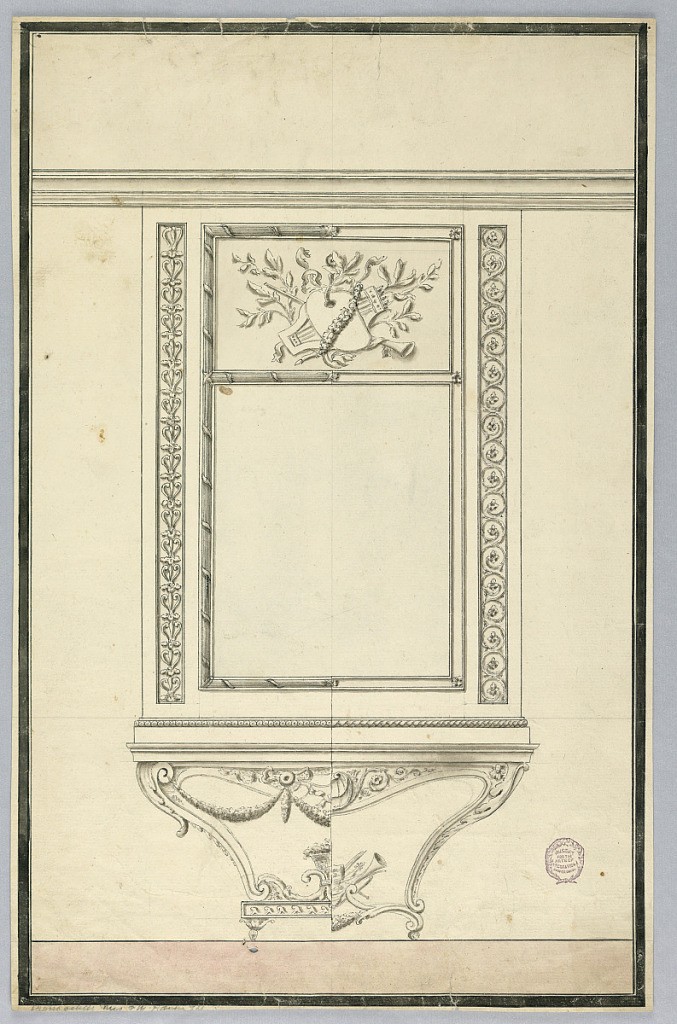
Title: Design for a Pier Glass with Alternative Suggestions
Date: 1775–1800
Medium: Graphite, pen and ink, brush and watercolor on paper
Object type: Drawing
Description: Elevation of a console table and pier glass. Scrolling base with musical trophy and basket of flowers. The sides of glass have narrow candelabrum motif at left and guilloche at right. In tablet at top center: a trophy.